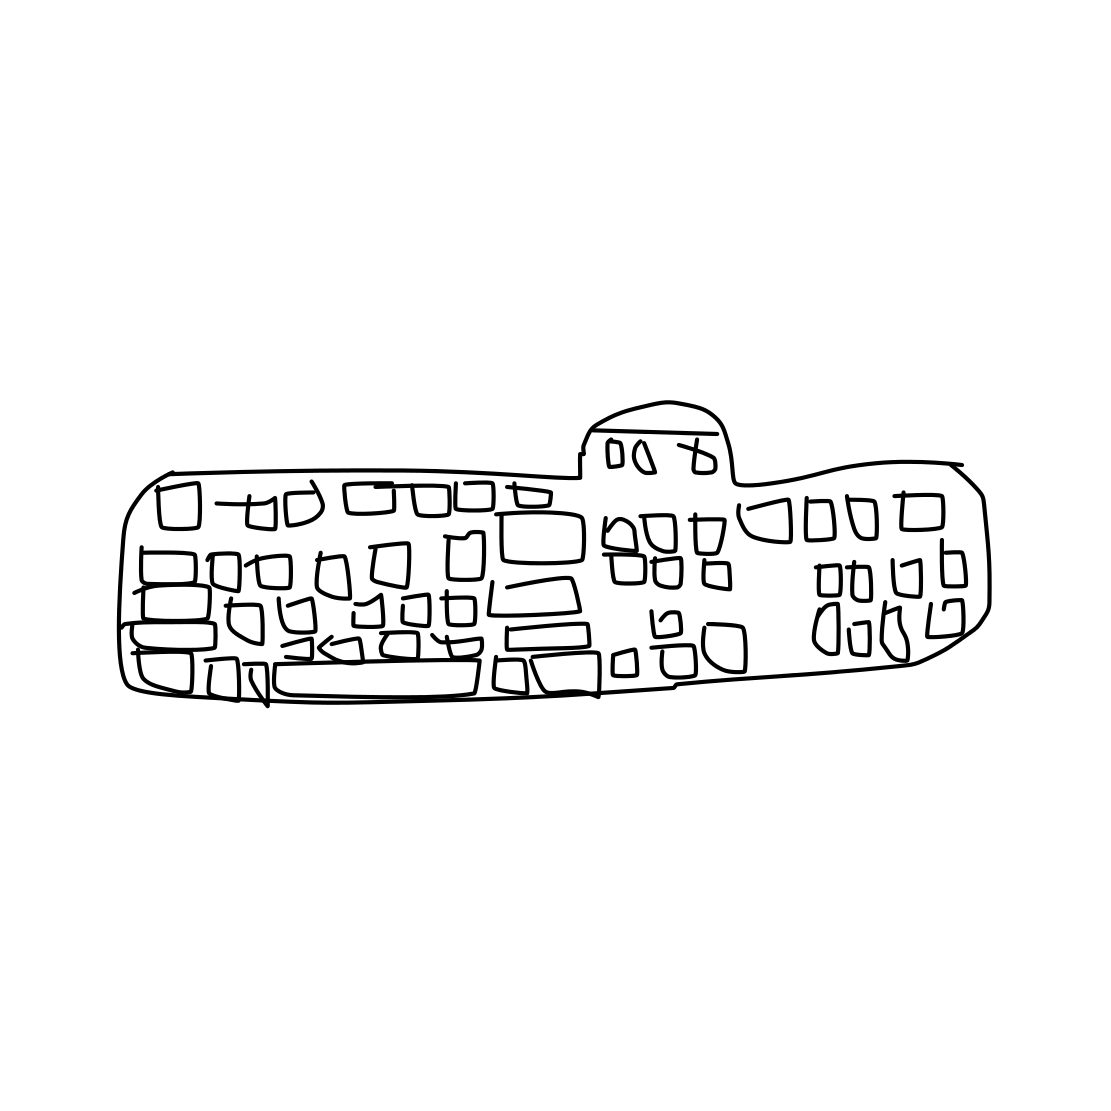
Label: keyboard